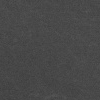
Atmospheric dust classification: dusty